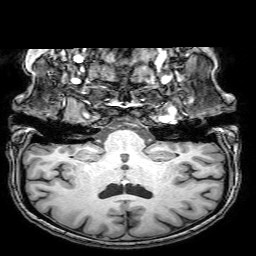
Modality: T1w
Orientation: sagittal
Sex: female
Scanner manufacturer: philips
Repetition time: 0.008183 s
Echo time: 0.00379 s